Question: We have created a user ID on iTunesConnect as a Technical Role. However, there is an error when logging in: <URL>

The Technical Role ID can login <URL> without any problem.
Is it a limitation of the Technical Role itself? What's wrong?
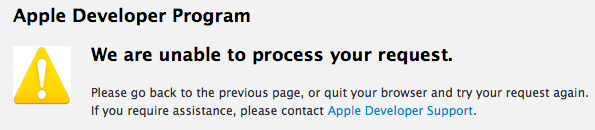
Answer: Since account are not shared between iTunnesConnect and the Apple Developers centre you will also need to add the account to de Apple Developers account.
Go to the Members Center and just invite the user.